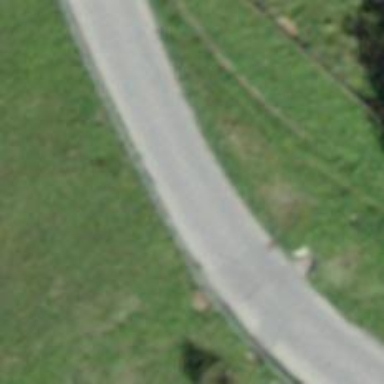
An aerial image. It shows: Smoothly paved residential road.